Interaction volume radius: 10 \u00c5
Interaction volume height: 20 \u00c5
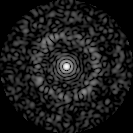
Disorder parameter: 0.8124